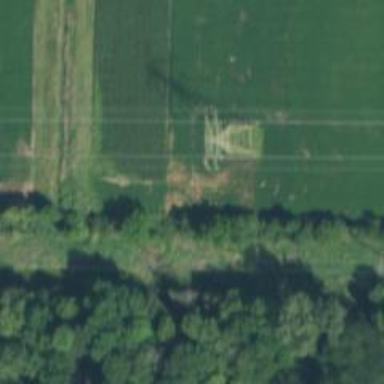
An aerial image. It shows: Lattice structure tower used for power transmission.